Question: I have two divs. I would like to position one div over the other and have it appear over it. I am able to position the div but how can I make it such that background of the div is not visible or should I control the background visibility.
....
...

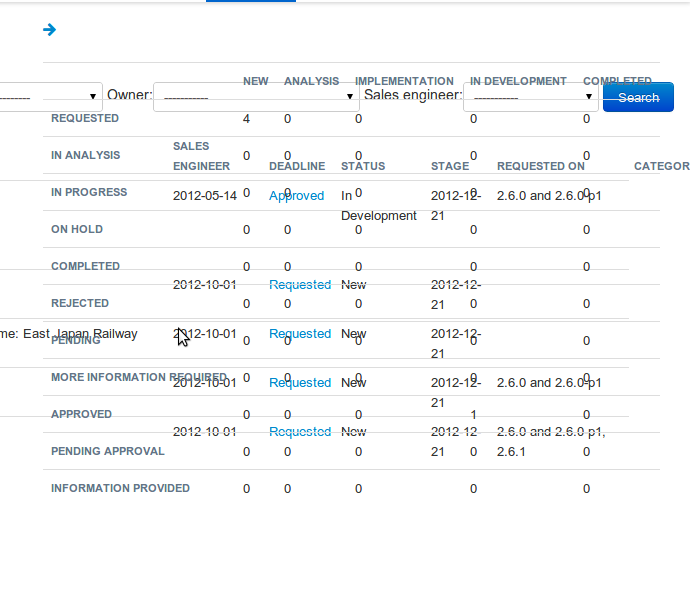
Answer: You should use background color and you can do one more thing that is while showing the upper div reduce the opacity of below div or just hide it or you can make overlay on which put the upper div so background div will not be visible. So many ways are already present to do such thing it depends upon you need.